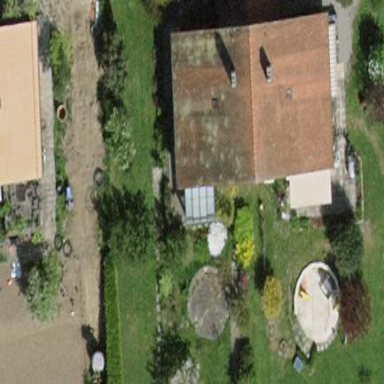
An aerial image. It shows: Garden enclosed by fence.